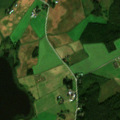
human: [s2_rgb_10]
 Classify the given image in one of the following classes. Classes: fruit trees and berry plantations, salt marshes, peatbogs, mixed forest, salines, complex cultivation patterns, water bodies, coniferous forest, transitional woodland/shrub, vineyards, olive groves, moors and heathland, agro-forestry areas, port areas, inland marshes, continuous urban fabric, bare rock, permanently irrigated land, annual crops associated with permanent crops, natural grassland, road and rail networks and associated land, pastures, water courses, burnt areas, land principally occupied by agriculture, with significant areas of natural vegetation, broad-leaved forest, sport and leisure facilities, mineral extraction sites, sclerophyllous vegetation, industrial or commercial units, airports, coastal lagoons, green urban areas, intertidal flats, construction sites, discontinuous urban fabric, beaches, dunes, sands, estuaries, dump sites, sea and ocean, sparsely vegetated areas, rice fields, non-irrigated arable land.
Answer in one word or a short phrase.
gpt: non-irrigated arable land, land principally occupied by agriculture, with significant areas of natural vegetation, coniferous forest, mixed forest, water bodies